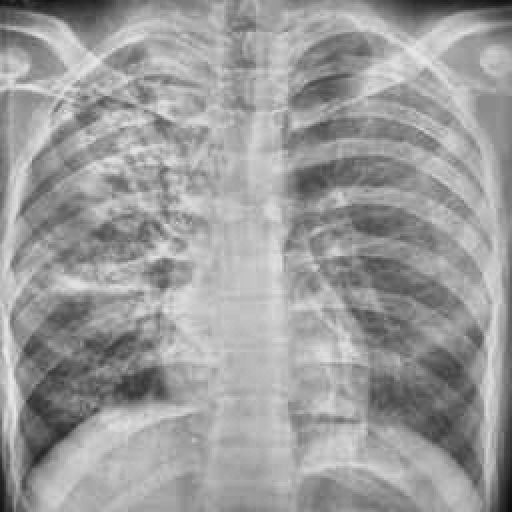
Finding: TUBERCULOSIS